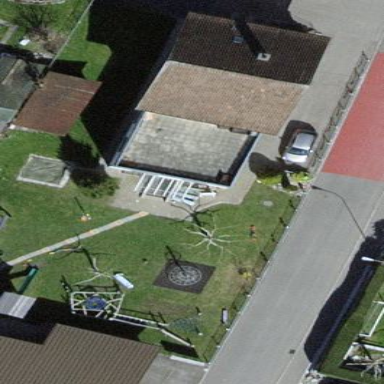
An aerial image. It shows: Kindergarten.